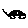
Label: car